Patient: sex M, age 47
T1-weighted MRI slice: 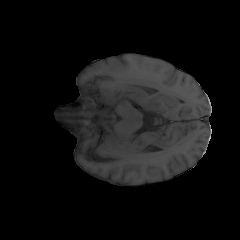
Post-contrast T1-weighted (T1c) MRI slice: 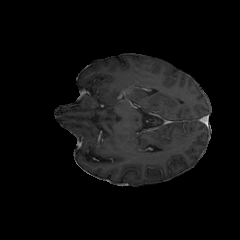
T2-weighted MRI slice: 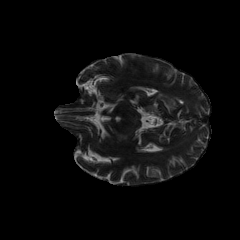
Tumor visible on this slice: yes
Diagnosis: Astrocytoma, IDH-wildtype
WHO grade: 3